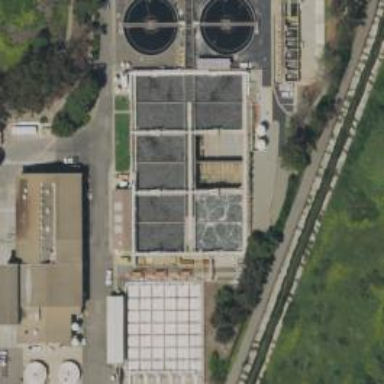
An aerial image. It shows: Image of wastewater.